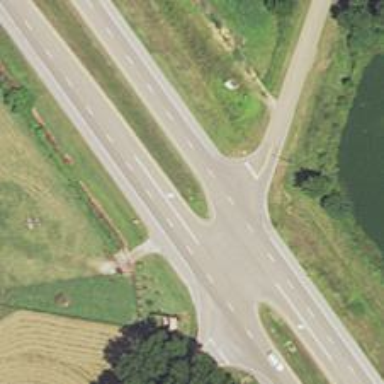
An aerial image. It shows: Dual carriageway trunk highway with asphalt surface. It is expressway.